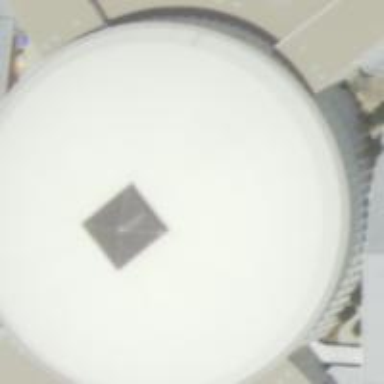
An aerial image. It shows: Building with dome-shaped roof.